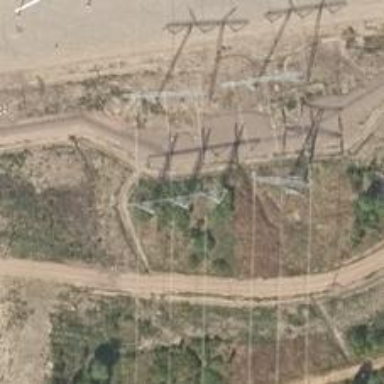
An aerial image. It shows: Power tower.